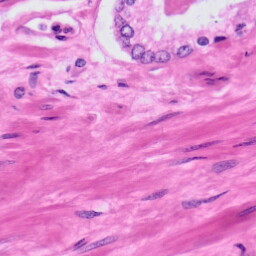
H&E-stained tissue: Prostate